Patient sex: M
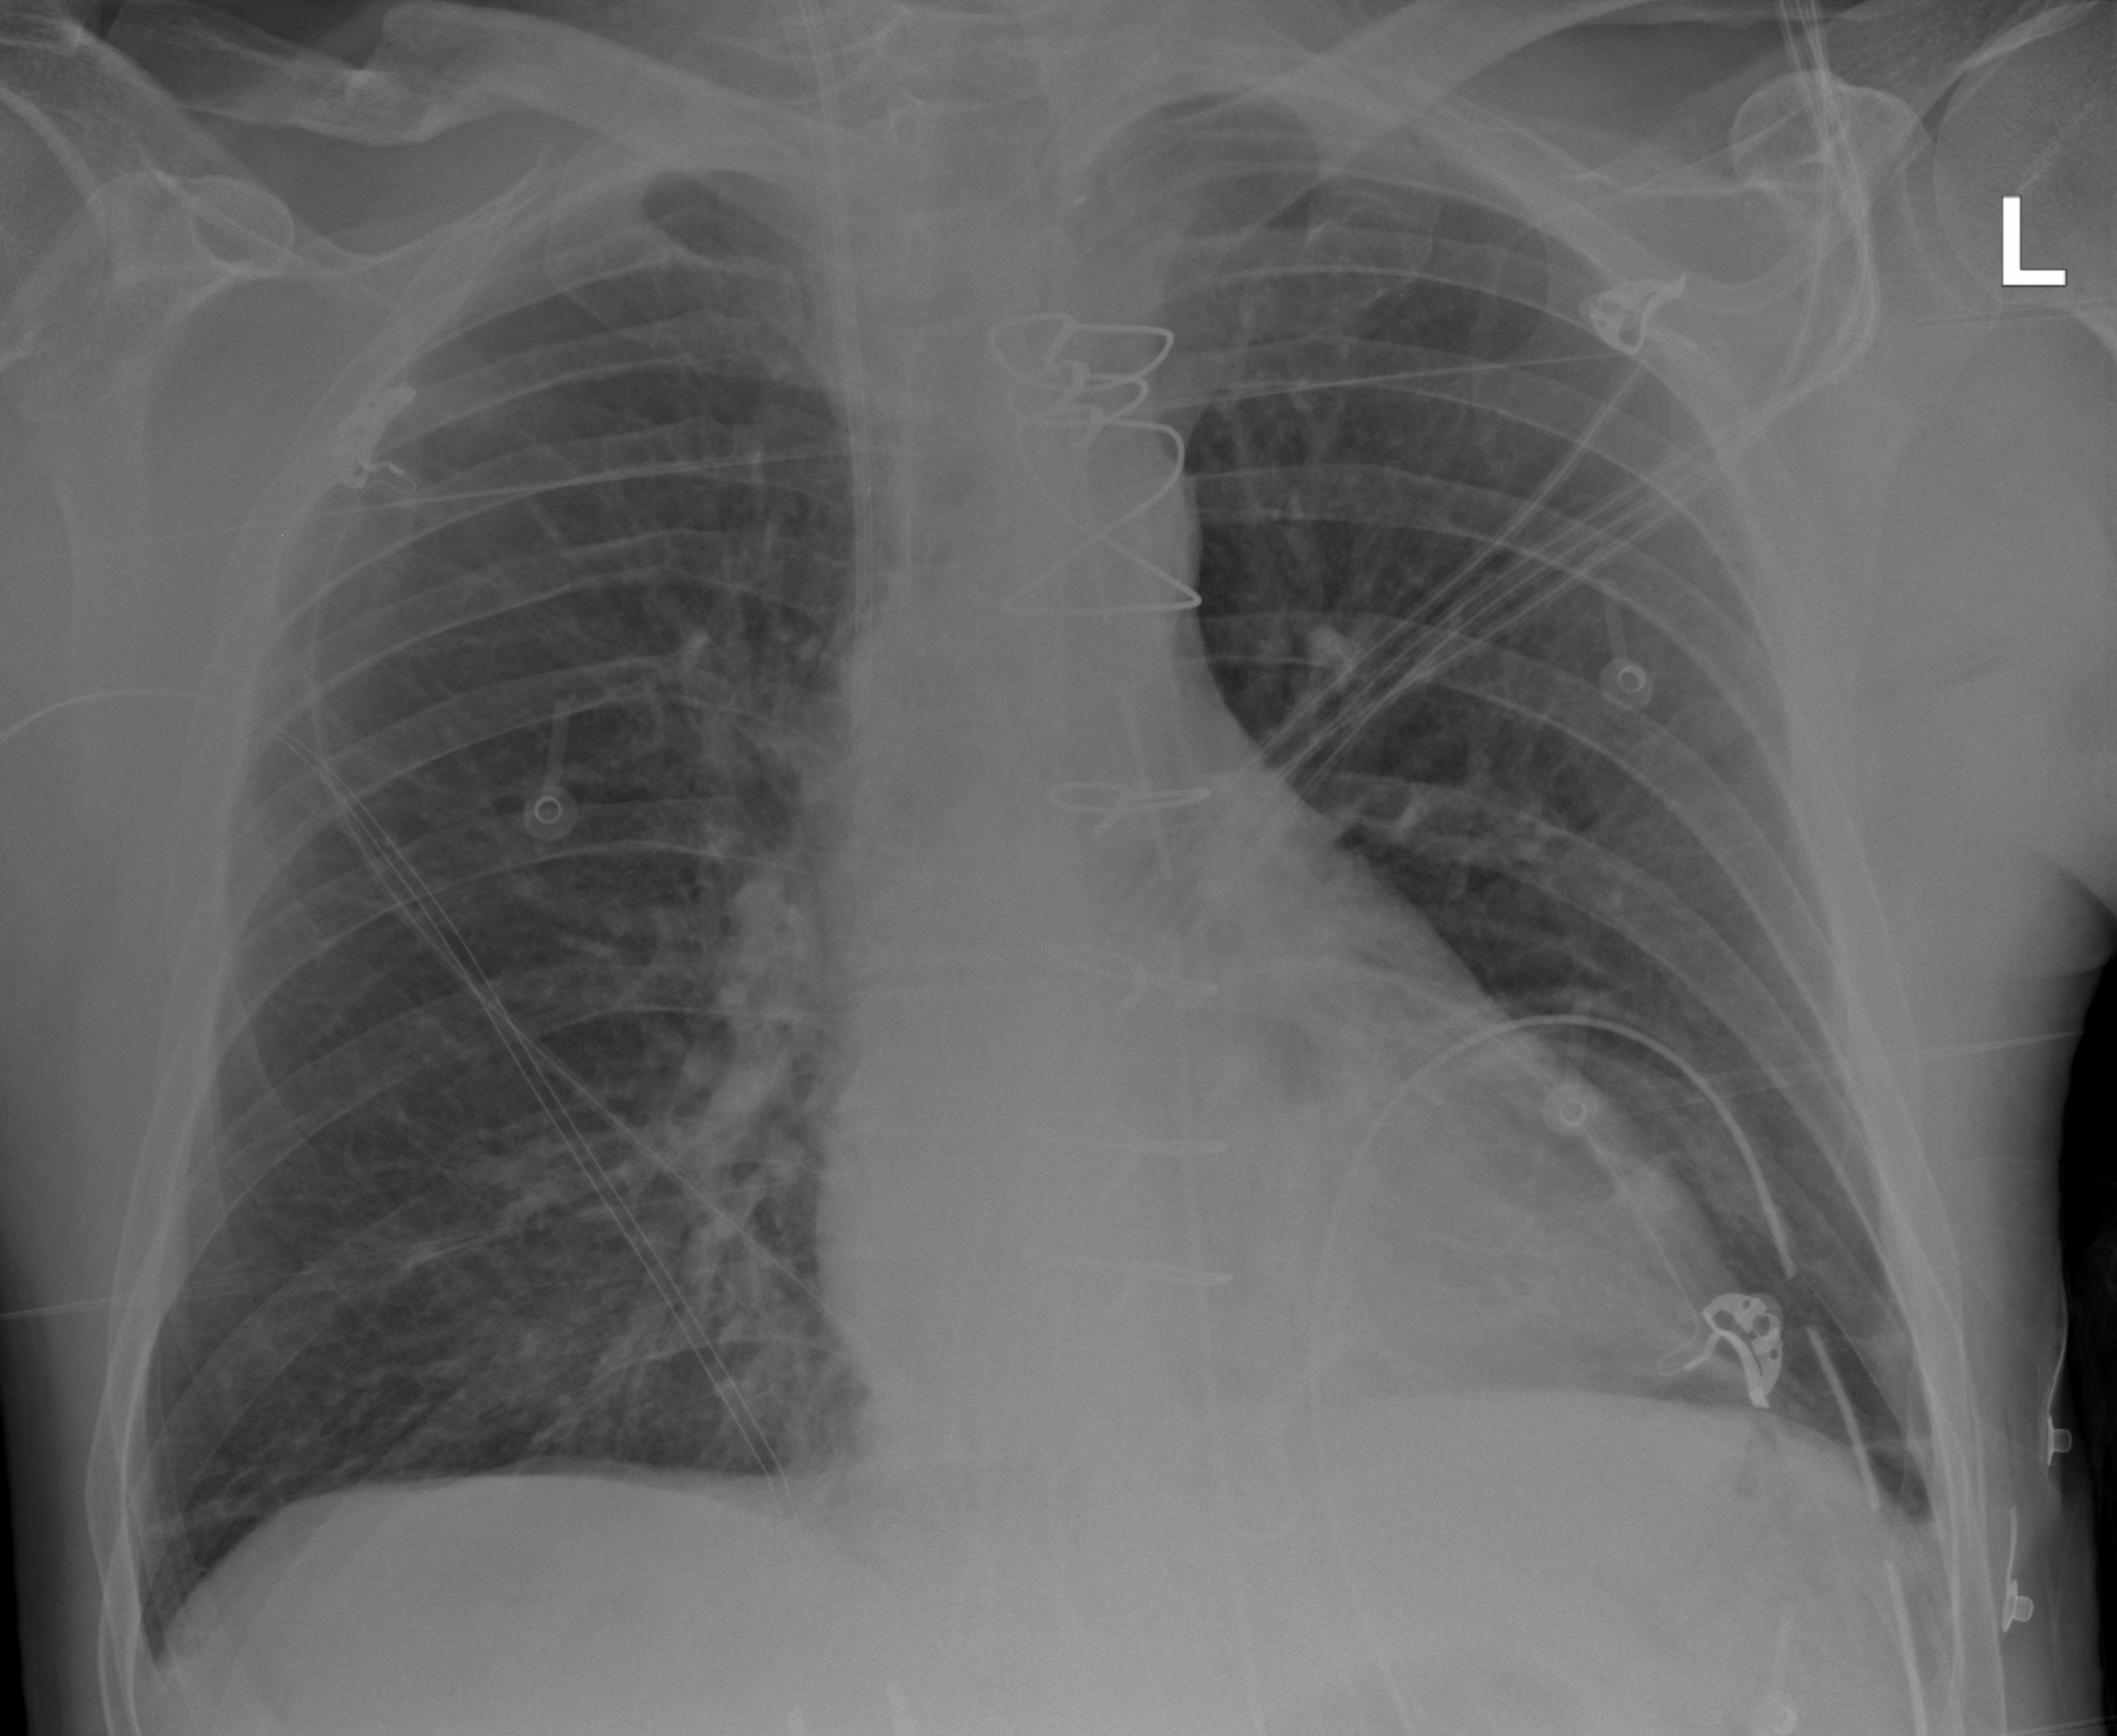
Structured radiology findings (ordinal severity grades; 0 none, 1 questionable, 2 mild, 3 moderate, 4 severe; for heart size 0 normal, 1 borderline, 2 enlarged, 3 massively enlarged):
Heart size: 0
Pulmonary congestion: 0
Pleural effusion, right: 1
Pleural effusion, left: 1
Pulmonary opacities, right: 0
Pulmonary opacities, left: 0
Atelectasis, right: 0
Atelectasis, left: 2